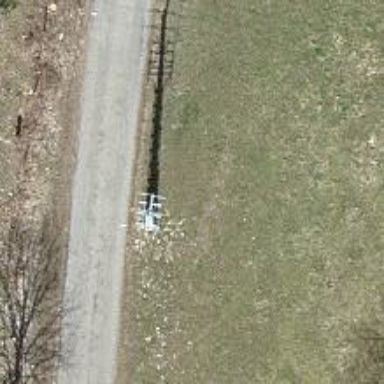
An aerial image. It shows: Transition type power pole.